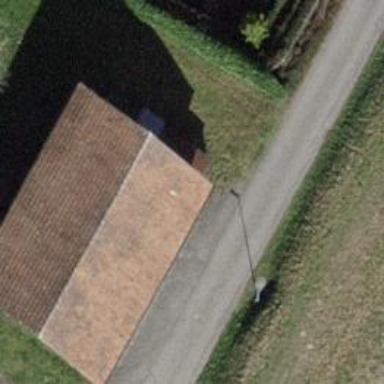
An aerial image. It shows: Barn.